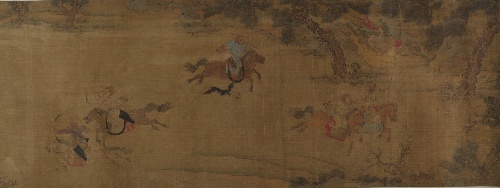
Artist: Unidentified artist|Qiu Ying
Artist bio: |Chinese, ca. 1495–1552
Date: ca. 1530
Object type: Handscroll
Classification: Paintings
Medium: Handscroll; ink and color on silk
Culture: China
Period: Ming (1368–1644) or Qing dynasty (1644–1911)
Dimensions: H. 12 3/8 in. (31.4 cm)
Department: Asian Art
Credit line: Gift of William Hu, 1919
Accession year: 1919
Repository: Metropolitan Museum of Art, New York, NY
Tags: Horses|Bow and Arrow|Men|Hunting